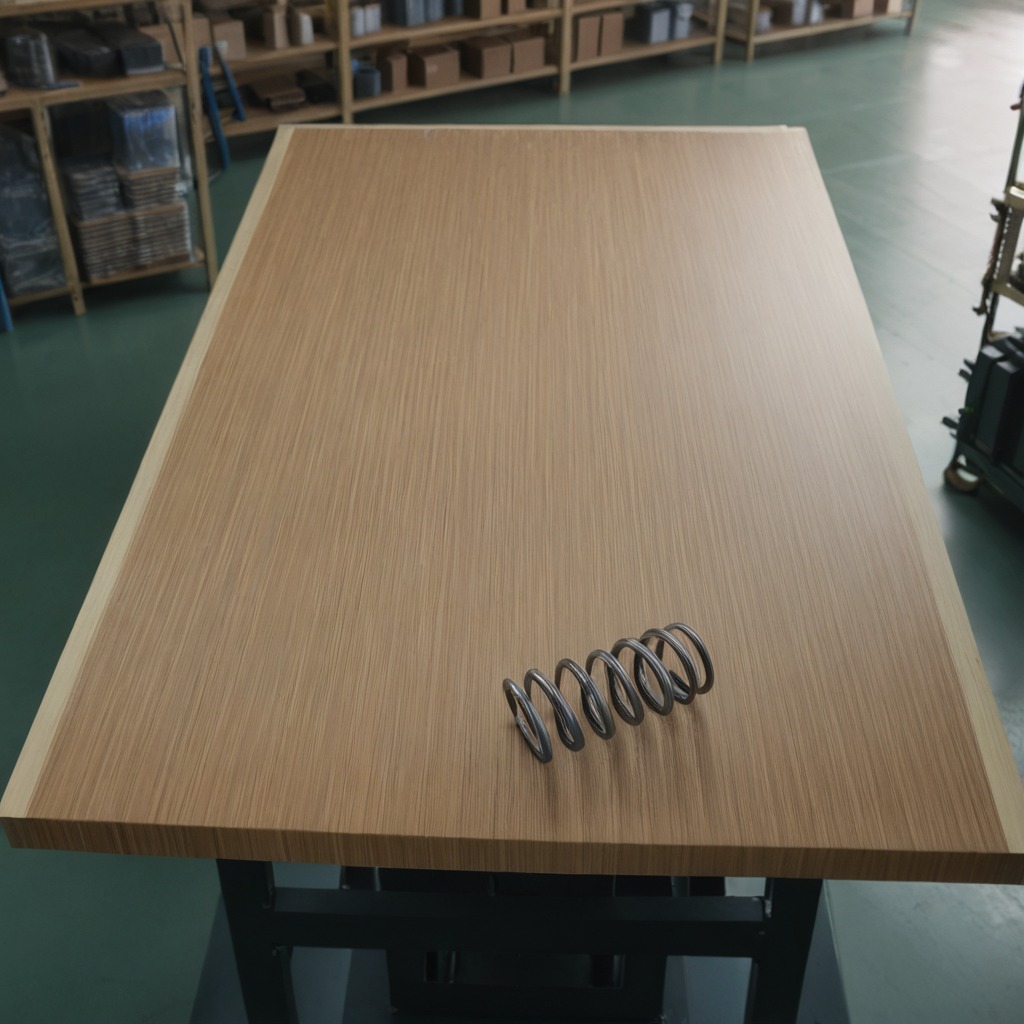
A coiled metal spring is lying on the workbench inside a coastal fishing gear workshop.